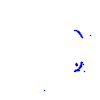
Particle: proton